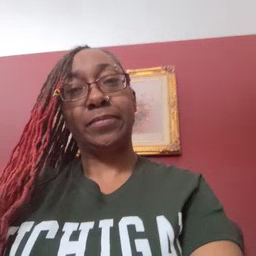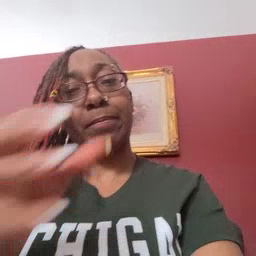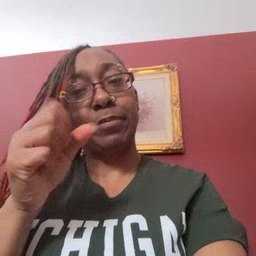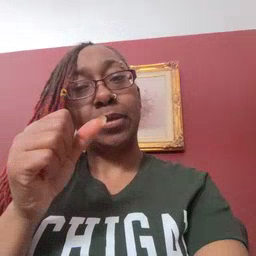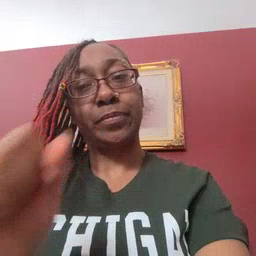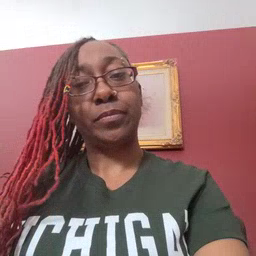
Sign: milk